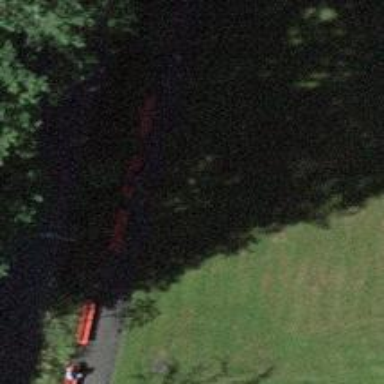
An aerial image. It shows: Red bench.